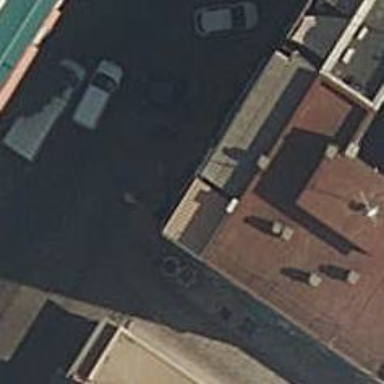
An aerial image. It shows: Greengrocer shop.